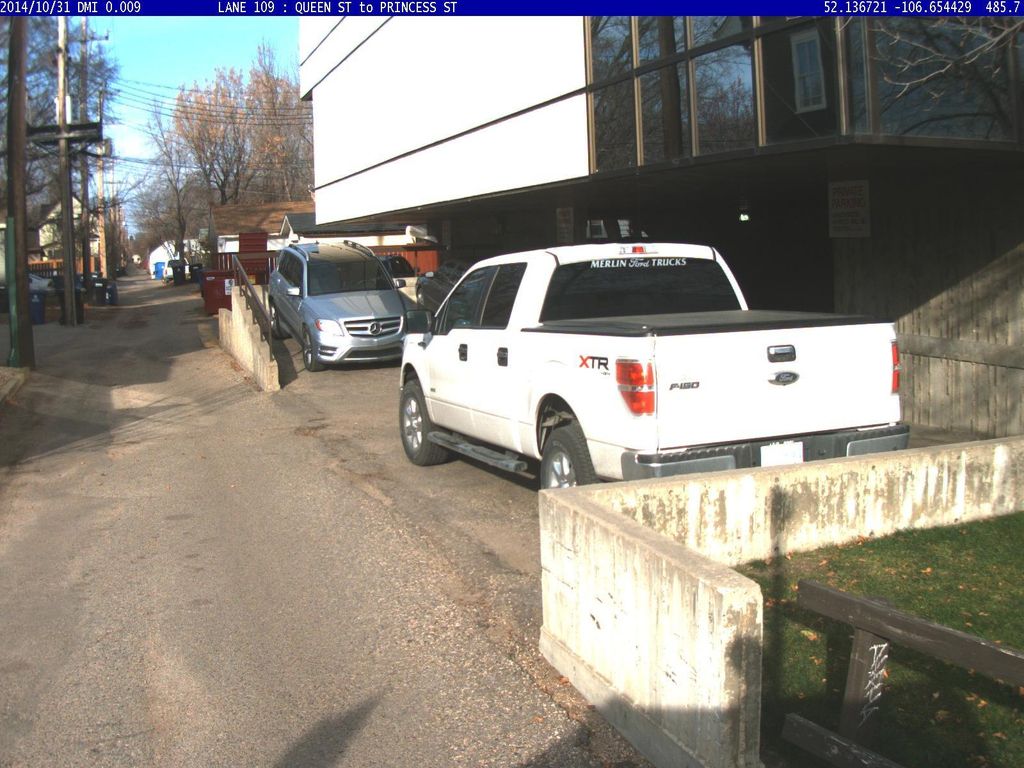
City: saskatoon